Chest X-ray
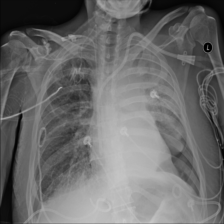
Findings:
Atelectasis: negative
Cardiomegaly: negative
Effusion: negative
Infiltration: positive
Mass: negative
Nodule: negative
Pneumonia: negative
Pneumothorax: positive
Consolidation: positive
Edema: negative
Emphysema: negative
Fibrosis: negative
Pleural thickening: negative
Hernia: negative